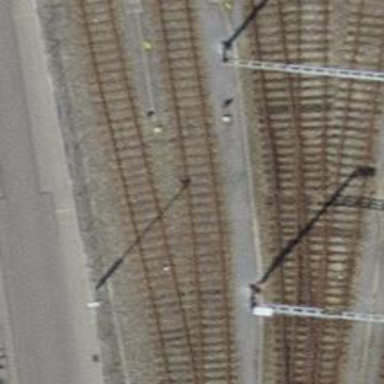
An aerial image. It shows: Disused railway spur with one track.